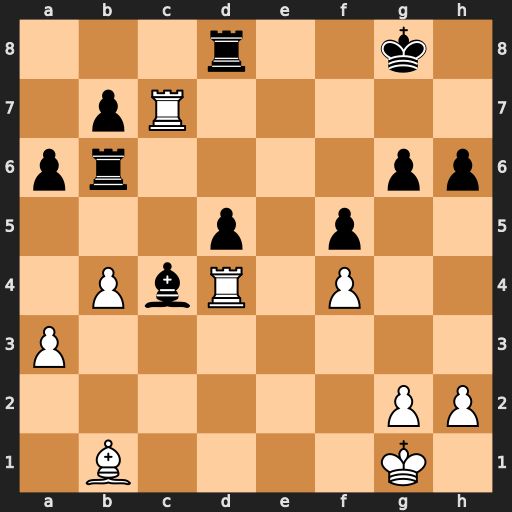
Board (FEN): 3r2k1/1pR5/pr4pp/3p1p2/1PbR1P2/P7/6PP/1B4K1
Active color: w
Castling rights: -
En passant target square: -
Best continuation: Rcxc4 dxc4 Rxd8+